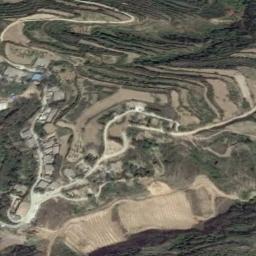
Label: terrace